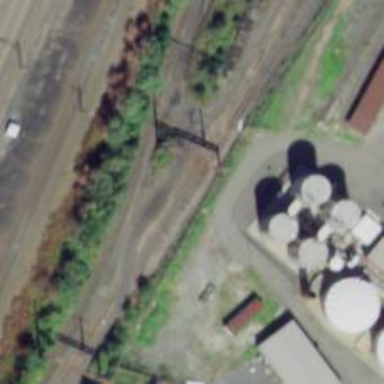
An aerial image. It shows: Abandoned railway.